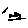
Label: cat